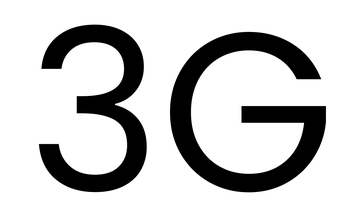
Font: Poppins-Regular